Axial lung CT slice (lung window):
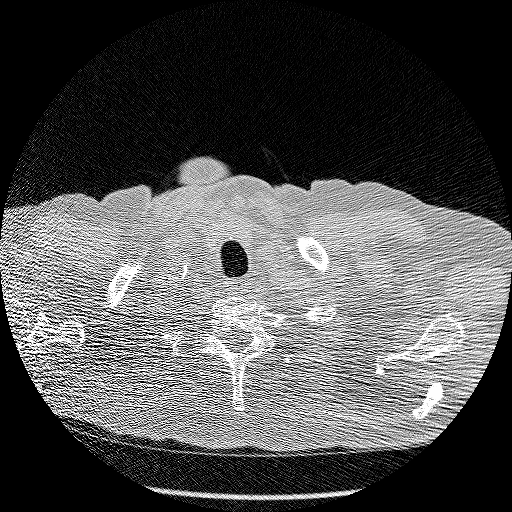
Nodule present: no